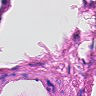
Metastatic tissue present: no